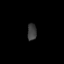
Tissue: prostate
Cell type: T cells
Senescence score: 0.2151
Nuclear area (px): 150
Mean DAPI intensity: 61.233